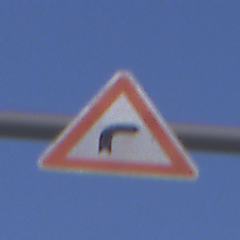
Verkehrszeichen: KurveRechts
Umgebung: Outdoor, Nature
Tageszeit: SunriseSunset
Wetter: Clear
Licht: Natural
Jahreszeit: NotSpecified
Kontrast: LowContrast